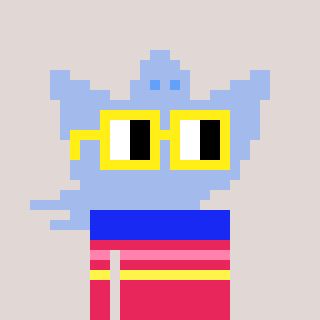
a pixel art character with square yellow glasses, a ghost-B-shaped head and a redpinkish-colored body on a warm background